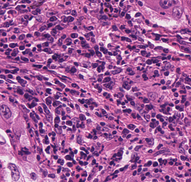
Tumor epithelial tissue: yes
Tumor-associated stroma tissue: yes
Normal tissue: no